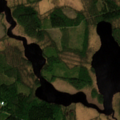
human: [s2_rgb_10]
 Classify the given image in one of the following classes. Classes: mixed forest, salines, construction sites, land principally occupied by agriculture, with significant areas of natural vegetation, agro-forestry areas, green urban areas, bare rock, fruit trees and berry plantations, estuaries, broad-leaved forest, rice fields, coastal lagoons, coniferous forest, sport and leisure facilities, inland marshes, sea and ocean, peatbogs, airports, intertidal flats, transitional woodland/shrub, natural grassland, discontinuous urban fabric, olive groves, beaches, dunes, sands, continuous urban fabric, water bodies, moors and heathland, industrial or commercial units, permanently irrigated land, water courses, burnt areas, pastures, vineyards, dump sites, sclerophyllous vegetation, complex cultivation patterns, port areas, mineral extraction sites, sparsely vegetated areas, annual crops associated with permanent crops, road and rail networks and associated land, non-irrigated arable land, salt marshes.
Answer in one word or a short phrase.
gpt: coniferous forest, transitional woodland/shrub, water bodies